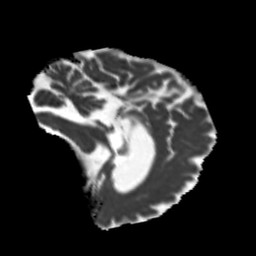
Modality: MD
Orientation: sagittal
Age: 51
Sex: male
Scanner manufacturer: siemens
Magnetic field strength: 3 T
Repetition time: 5.25 s
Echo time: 0.08 s